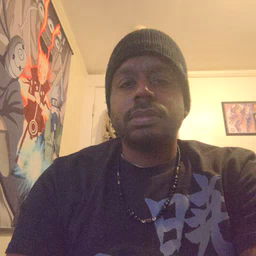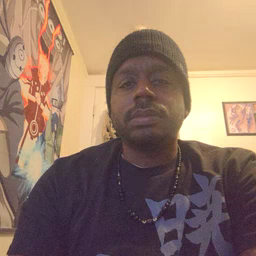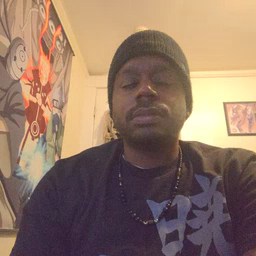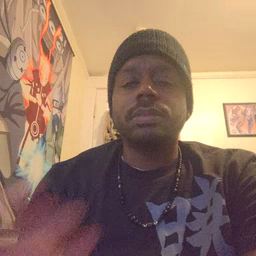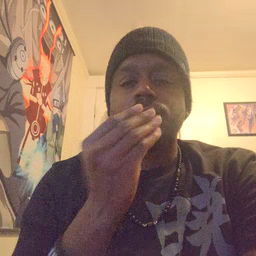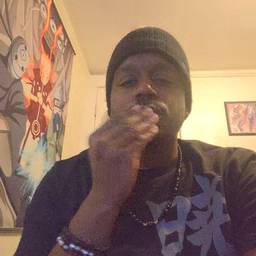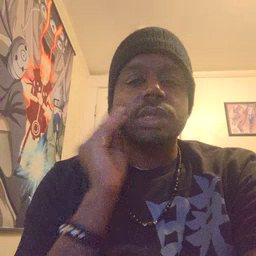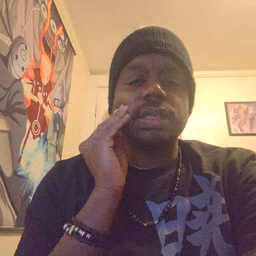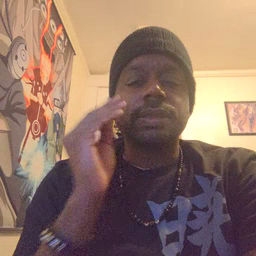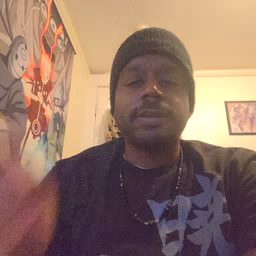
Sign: kiss